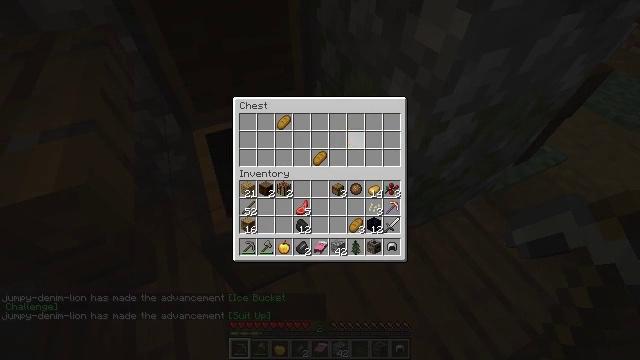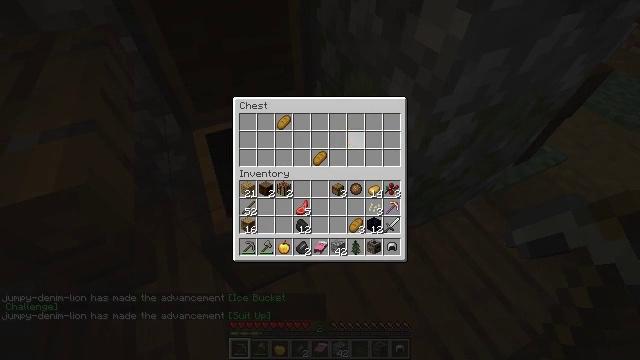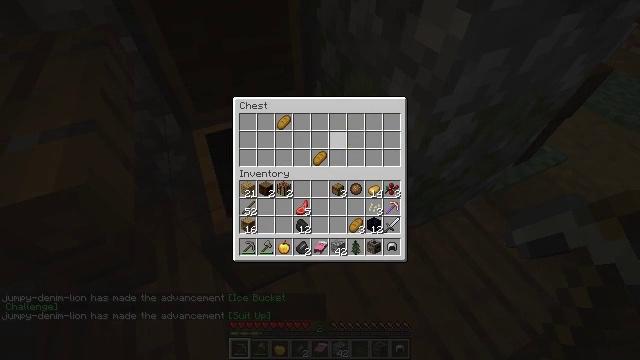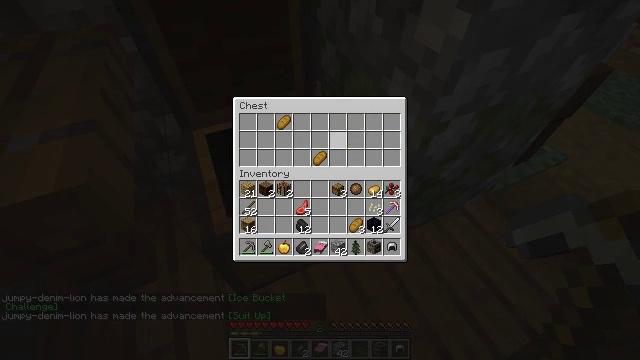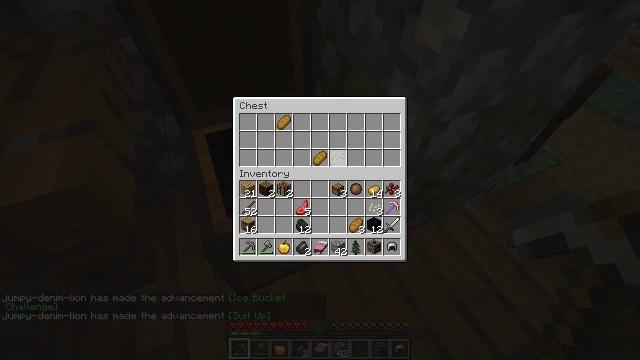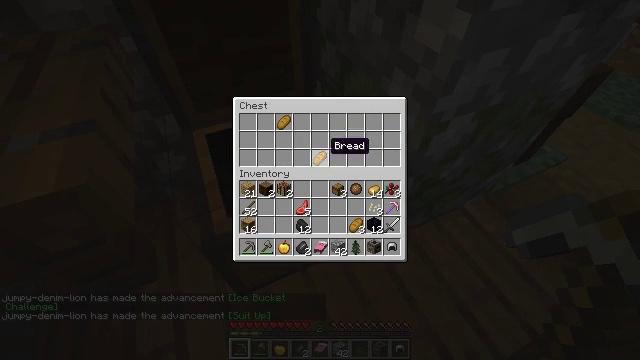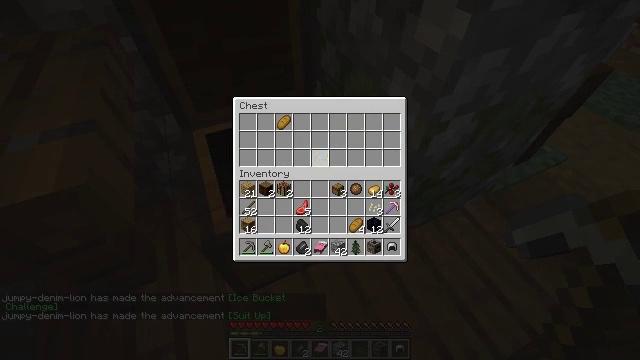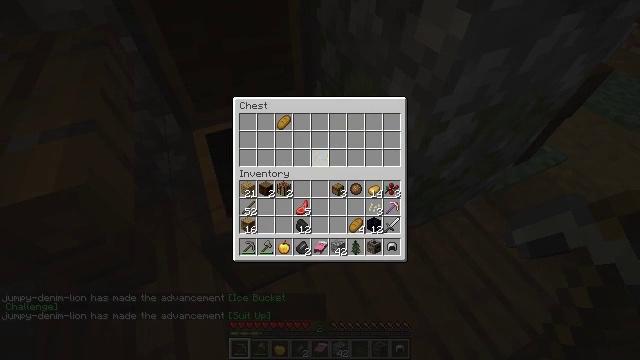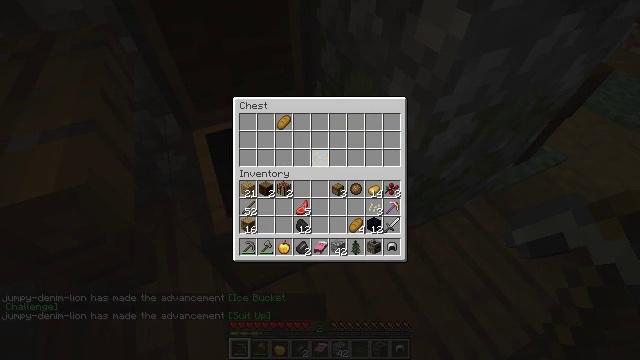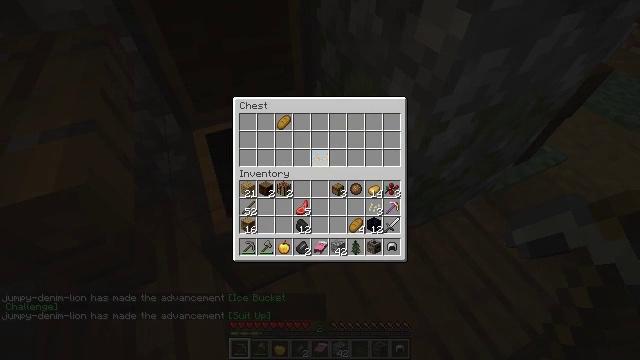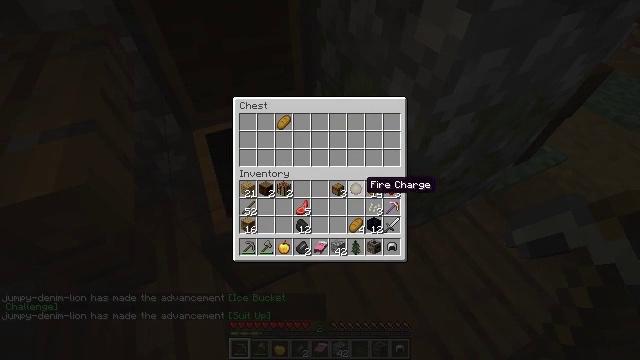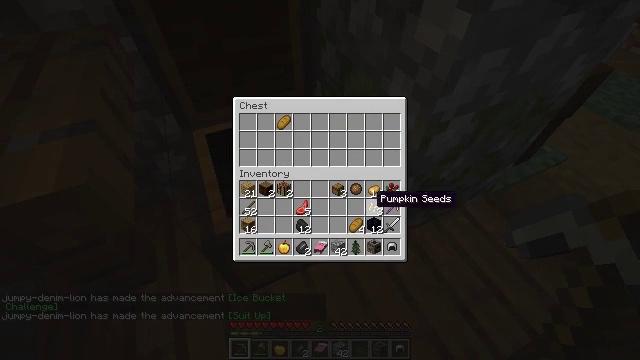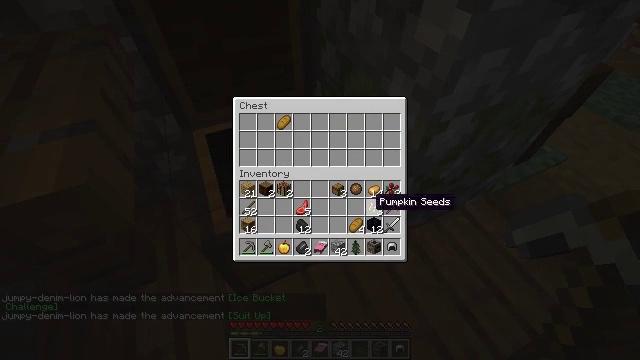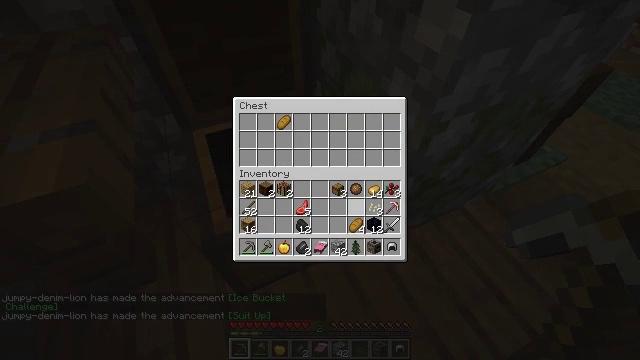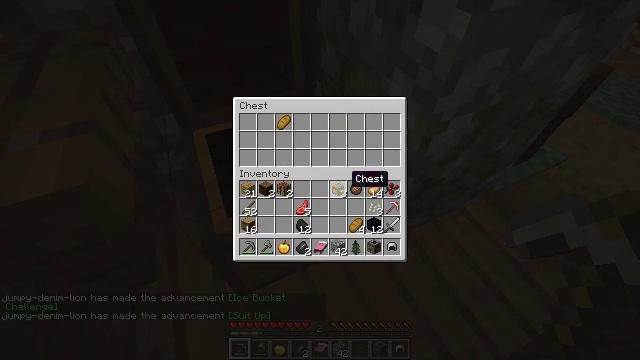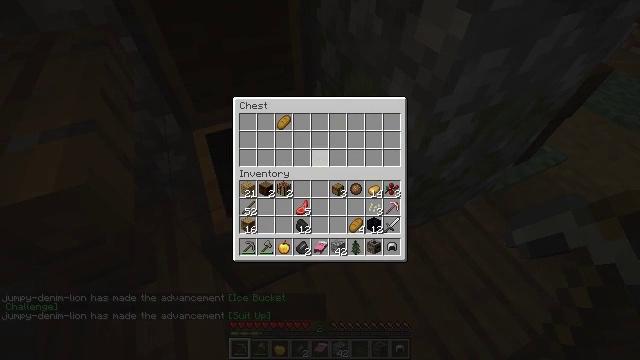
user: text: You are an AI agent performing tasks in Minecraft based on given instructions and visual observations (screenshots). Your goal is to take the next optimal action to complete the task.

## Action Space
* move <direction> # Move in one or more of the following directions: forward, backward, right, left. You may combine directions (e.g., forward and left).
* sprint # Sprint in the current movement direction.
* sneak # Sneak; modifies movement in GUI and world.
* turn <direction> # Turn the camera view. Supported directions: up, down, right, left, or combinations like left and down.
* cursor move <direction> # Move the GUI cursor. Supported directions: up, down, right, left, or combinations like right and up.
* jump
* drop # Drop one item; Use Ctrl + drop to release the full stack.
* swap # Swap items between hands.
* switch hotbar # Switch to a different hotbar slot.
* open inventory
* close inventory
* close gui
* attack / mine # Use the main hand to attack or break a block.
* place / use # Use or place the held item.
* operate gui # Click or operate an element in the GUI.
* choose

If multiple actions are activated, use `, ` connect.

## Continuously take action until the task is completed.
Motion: motion action
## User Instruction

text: Reclaim the chest into your inventory.
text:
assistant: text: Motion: sneak
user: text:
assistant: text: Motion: sneak
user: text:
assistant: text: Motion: sneak
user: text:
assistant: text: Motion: sneak, cursor move left
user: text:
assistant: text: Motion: sneak
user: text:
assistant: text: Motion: sneak, operate gui
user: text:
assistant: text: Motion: sneak, operate gui
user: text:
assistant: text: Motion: sneak
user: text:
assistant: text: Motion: sneak
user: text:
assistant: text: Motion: sneak, cursor move right and down
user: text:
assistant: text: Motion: sneak, cursor move right and down
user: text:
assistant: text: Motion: sneak
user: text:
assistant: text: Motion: sneak, cursor move left
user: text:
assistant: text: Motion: sneak, cursor move left and up
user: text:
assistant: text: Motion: sneak, cursor move left and up
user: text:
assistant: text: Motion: sneak, cursor move left and up
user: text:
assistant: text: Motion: sneak, cursor move left and up
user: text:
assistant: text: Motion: sneak
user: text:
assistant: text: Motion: sneak
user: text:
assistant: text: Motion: sneak, operate gui
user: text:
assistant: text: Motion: sneak, operate gui
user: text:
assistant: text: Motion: sneak
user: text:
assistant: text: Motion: sneak, cursor move right and down
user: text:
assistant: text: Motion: sneak, cursor move down
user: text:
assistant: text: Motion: sneak, cursor move right and down
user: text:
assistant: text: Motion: sneak, cursor move right and down
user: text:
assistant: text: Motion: sneak
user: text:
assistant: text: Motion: no_op
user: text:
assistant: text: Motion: no_op
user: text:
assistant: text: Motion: no_op